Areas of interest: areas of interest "Library"
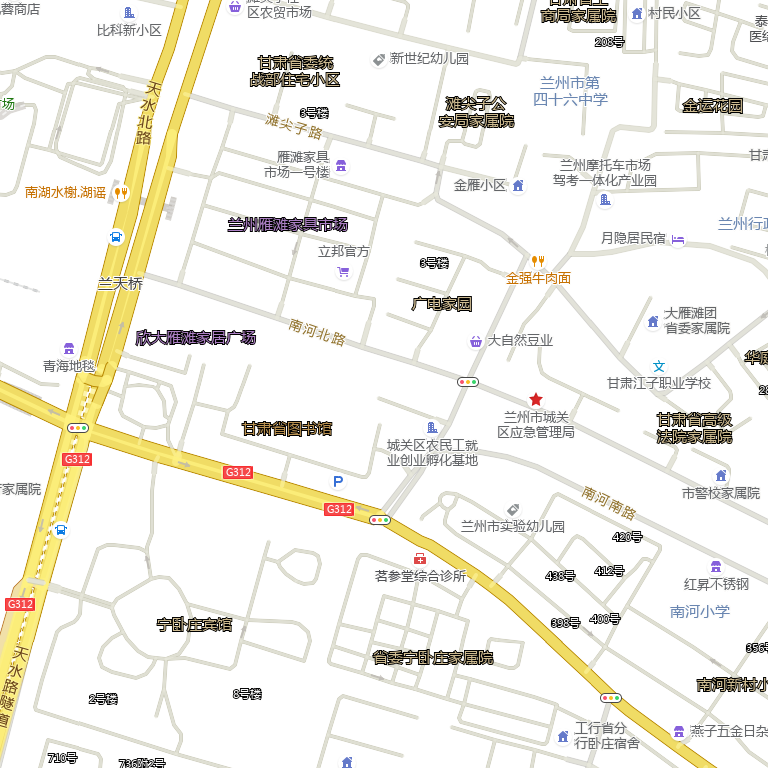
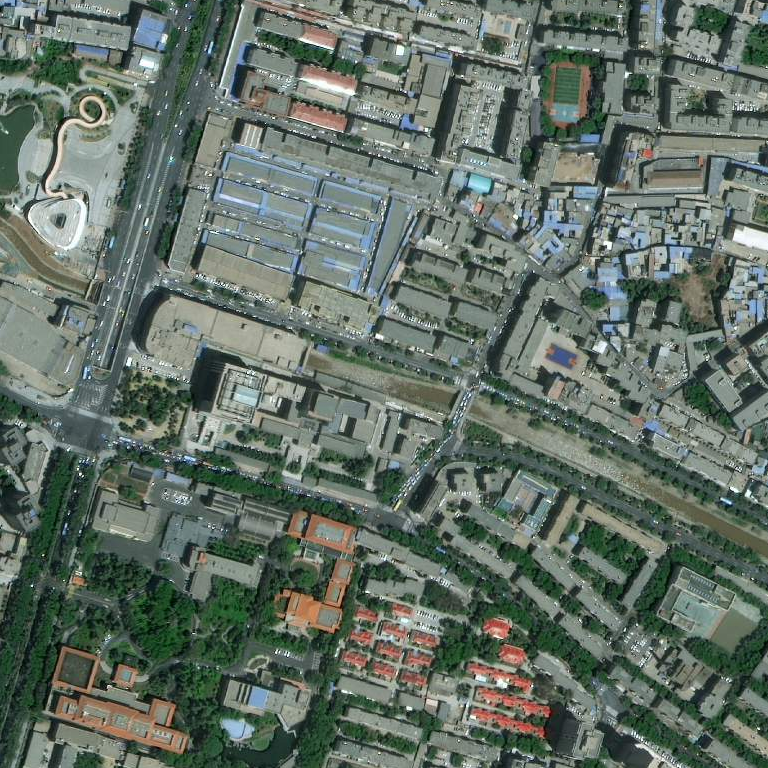